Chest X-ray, PA view. Patient: 32 years old, sex F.
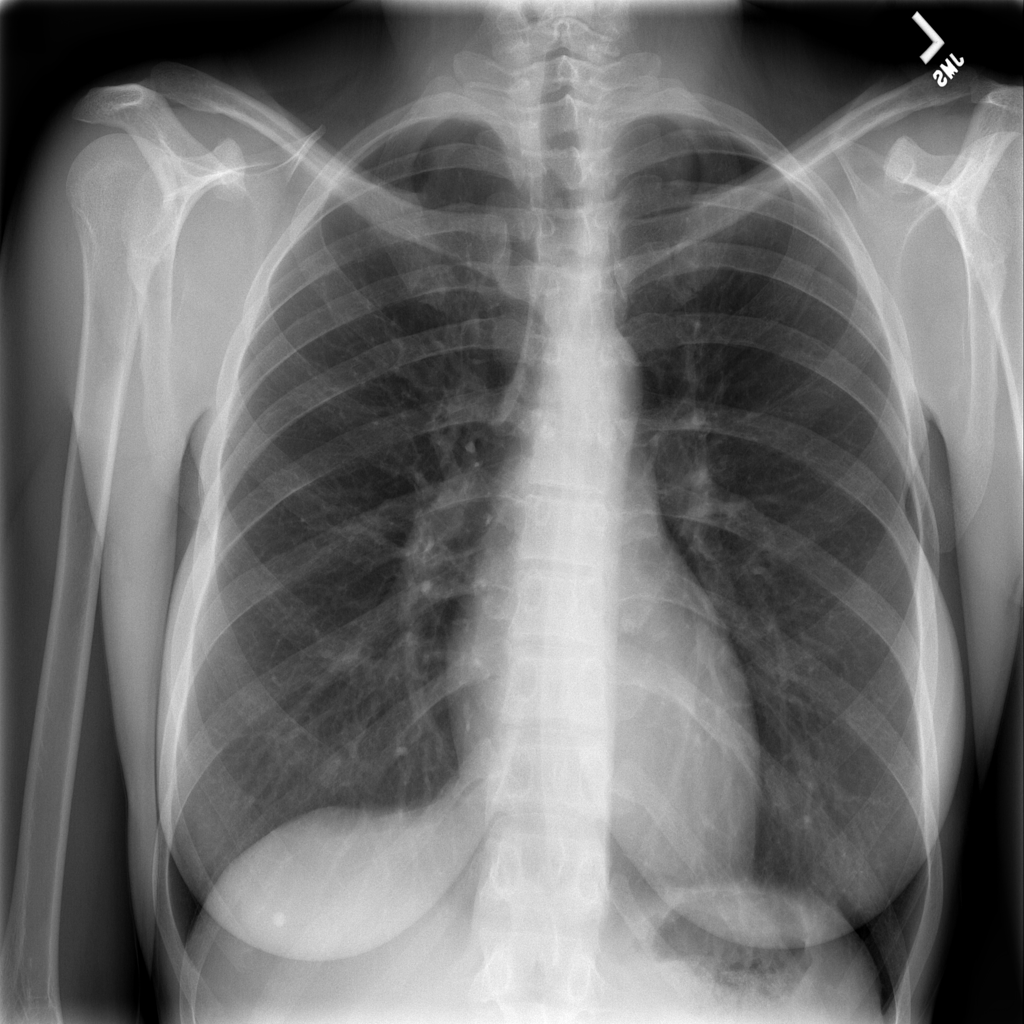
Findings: No Finding